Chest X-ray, AP view. Patient: 55 years old, sex M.
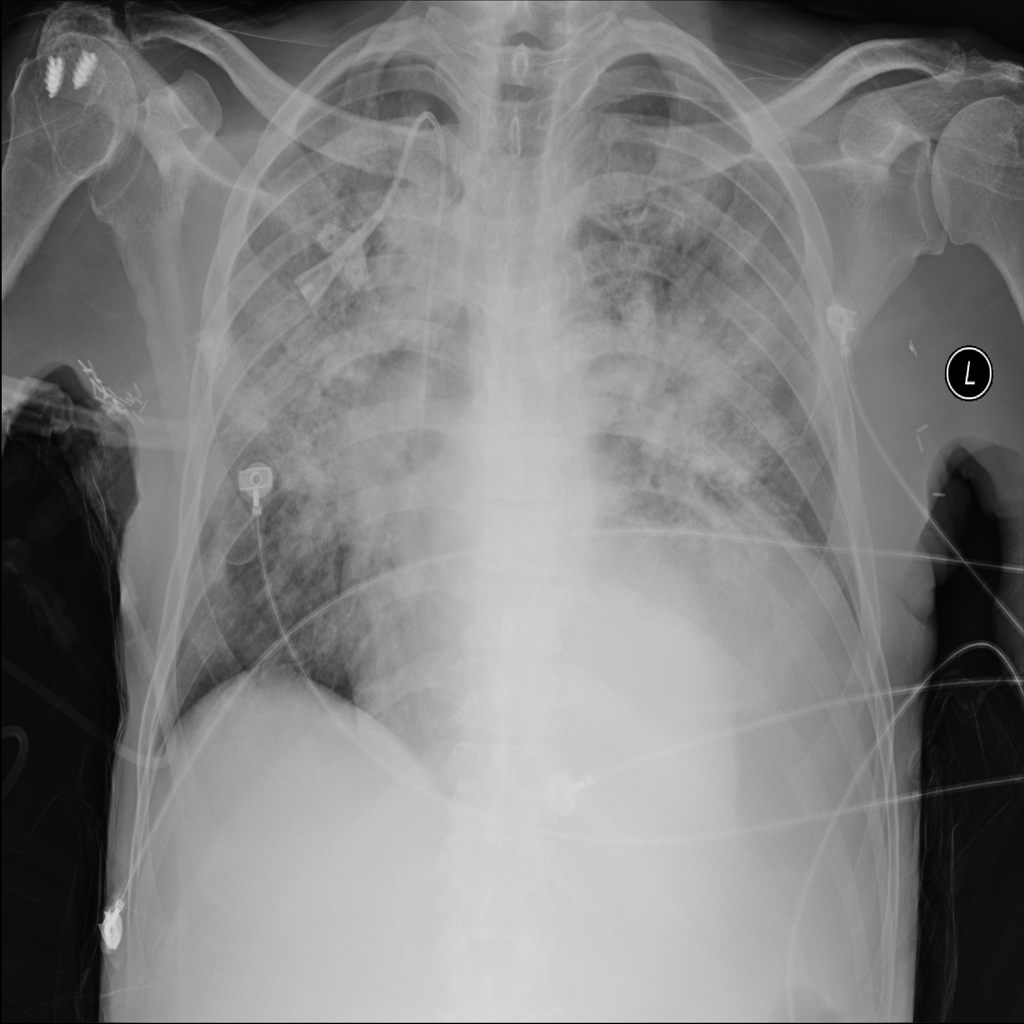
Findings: Infiltration